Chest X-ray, PA view. Patient: 71 years old, sex M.
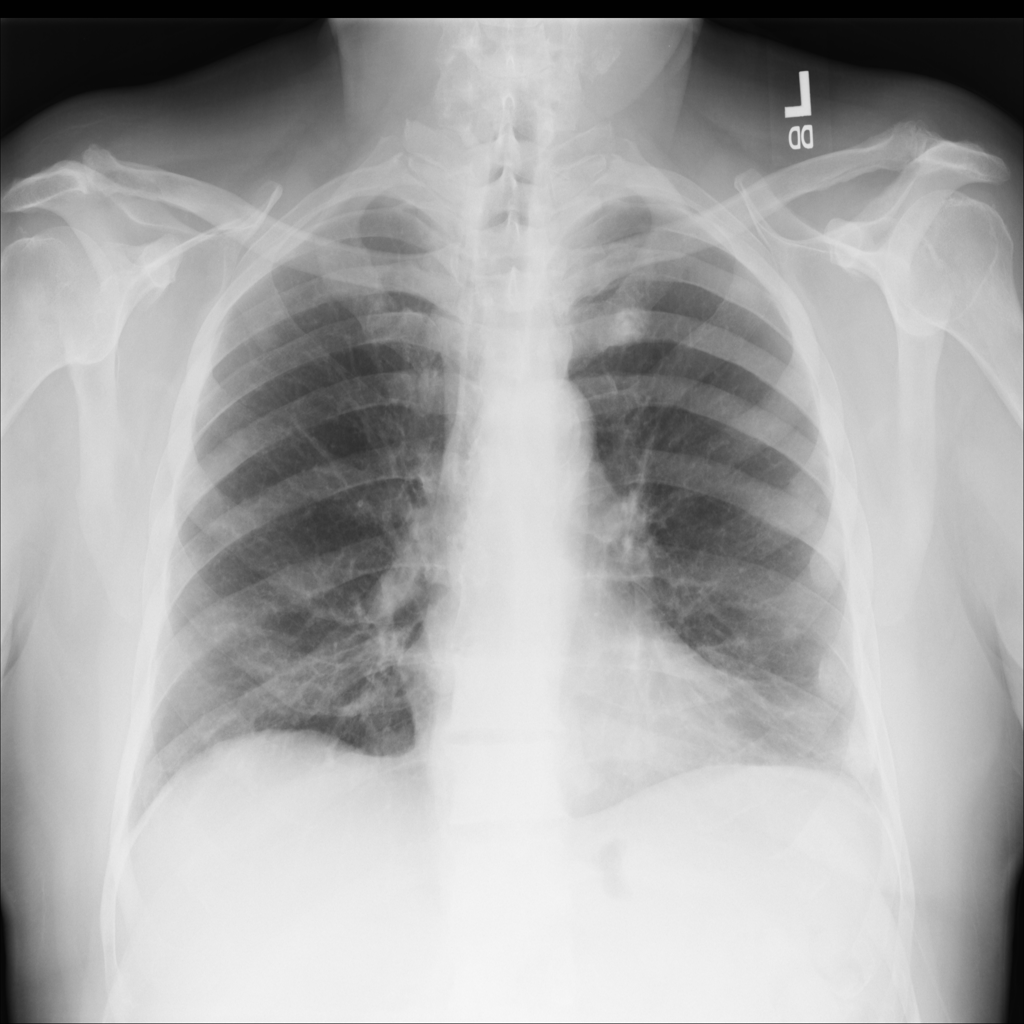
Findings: Atelectasis